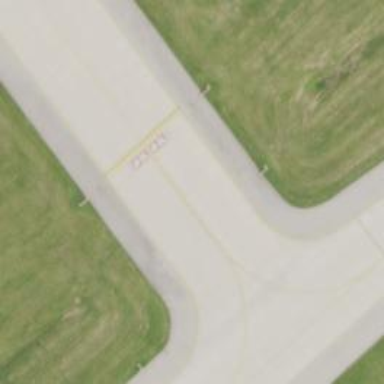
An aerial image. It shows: View of taxiway at the airport.